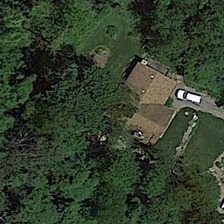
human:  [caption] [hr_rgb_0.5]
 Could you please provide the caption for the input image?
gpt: a building with two white cars are surrounded by green trees .

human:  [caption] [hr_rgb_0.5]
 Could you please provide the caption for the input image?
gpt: a building with two white cars are surrounded by green trees .

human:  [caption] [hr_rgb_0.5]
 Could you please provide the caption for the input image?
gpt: a building with two white cars are surrounded by green trees .

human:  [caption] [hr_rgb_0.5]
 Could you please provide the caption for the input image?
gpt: a building with two white cars are surrounded by green trees .

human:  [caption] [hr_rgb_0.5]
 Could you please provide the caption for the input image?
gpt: a building with two white cars are surrounded by green trees .